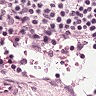
Metastatic tissue present: no